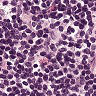
Metastatic tissue present: no